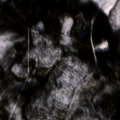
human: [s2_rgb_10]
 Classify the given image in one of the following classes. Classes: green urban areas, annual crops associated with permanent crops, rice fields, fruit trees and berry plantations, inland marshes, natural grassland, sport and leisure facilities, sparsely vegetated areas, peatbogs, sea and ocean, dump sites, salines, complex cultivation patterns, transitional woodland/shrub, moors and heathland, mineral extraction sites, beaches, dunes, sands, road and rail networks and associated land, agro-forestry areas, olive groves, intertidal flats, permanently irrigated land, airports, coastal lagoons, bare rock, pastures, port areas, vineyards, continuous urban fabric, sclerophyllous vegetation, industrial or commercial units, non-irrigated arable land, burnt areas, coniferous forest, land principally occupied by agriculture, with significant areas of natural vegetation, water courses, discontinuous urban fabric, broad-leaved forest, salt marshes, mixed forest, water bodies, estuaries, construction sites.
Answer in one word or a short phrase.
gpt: coniferous forest, mixed forest, transitional woodland/shrub